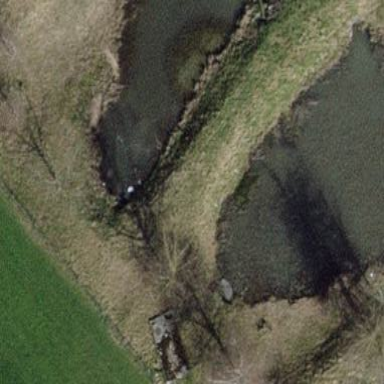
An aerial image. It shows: Pond with natural water.